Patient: sex F, age 56
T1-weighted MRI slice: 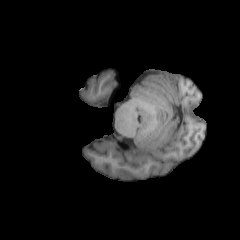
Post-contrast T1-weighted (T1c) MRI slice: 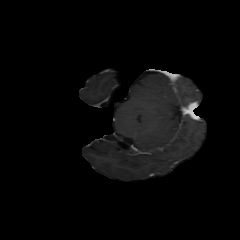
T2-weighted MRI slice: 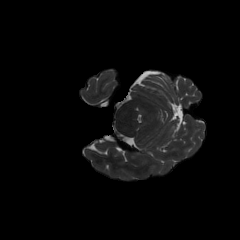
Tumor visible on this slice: no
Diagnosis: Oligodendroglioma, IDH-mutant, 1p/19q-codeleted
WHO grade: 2